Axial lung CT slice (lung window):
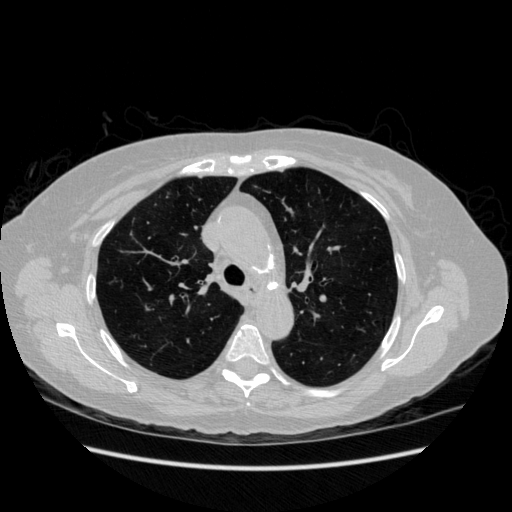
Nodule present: no